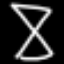
Label: hourglass